Question: Whenever I try to run tests on Test Explorer from Visual Studio 2012, SOME test are being categorized as "External", even though the Group By is set as "Group By Project"
Then the source code is not recognized
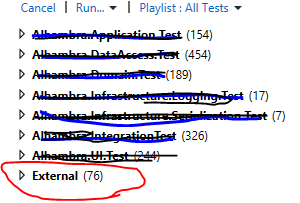
Answer: This is due the pdb file is not included in the compilation. If you're compiling in a solution configuration other than debug you must ensure that pdb is included.
To achieve that you must open the advanced build setting:
- - - -
In the new window you must select "pdb-only" in the debug info dropdown.